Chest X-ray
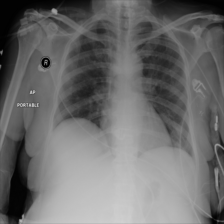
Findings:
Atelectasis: negative
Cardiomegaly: negative
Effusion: negative
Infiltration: negative
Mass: negative
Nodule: negative
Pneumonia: negative
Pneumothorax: negative
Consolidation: negative
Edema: negative
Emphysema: negative
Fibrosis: negative
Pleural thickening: negative
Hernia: negative